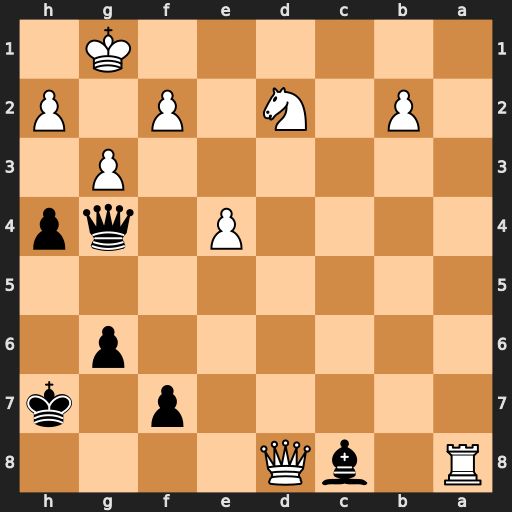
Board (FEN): R1bQ4/5p1k/6p1/8/4P1qp/6P1/1P1N1P1P/6K1
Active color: b
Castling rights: -
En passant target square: -
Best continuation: Qd1+ Nf1 Qxd8